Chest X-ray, PA view. Patient: 50 years old, sex M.
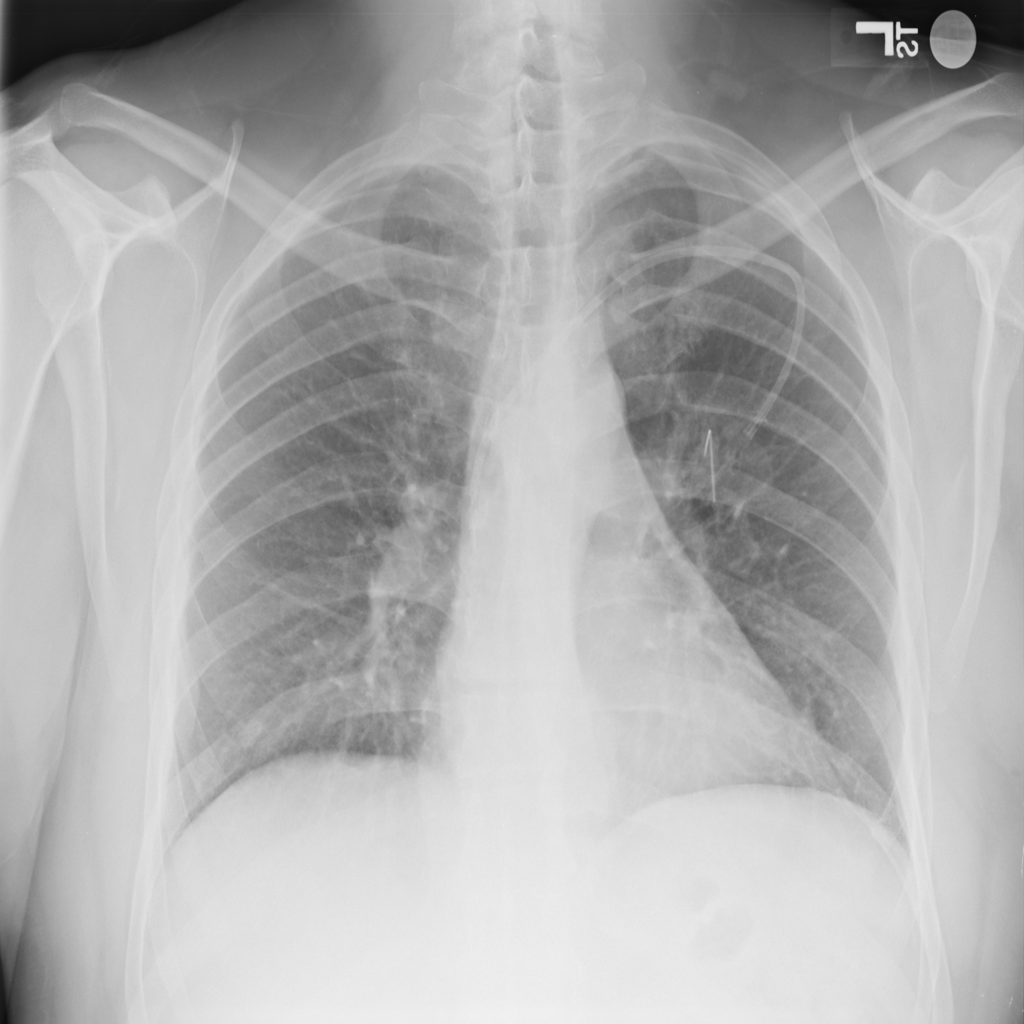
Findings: Atelectasis